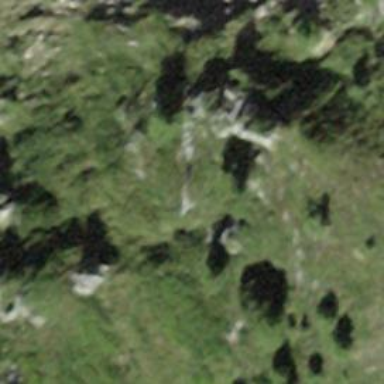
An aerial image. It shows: Cliff in nature.